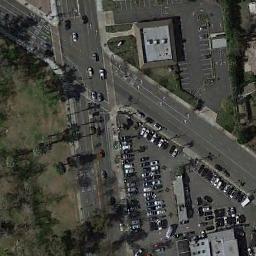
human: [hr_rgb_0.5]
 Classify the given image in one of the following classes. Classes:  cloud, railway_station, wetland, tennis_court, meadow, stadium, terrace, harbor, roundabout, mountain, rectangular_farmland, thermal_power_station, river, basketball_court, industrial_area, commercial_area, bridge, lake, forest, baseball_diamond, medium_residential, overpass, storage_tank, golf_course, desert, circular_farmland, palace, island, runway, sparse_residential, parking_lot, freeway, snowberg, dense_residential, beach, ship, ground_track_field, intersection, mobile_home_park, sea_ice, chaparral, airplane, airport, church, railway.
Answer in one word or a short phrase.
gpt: intersection